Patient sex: M
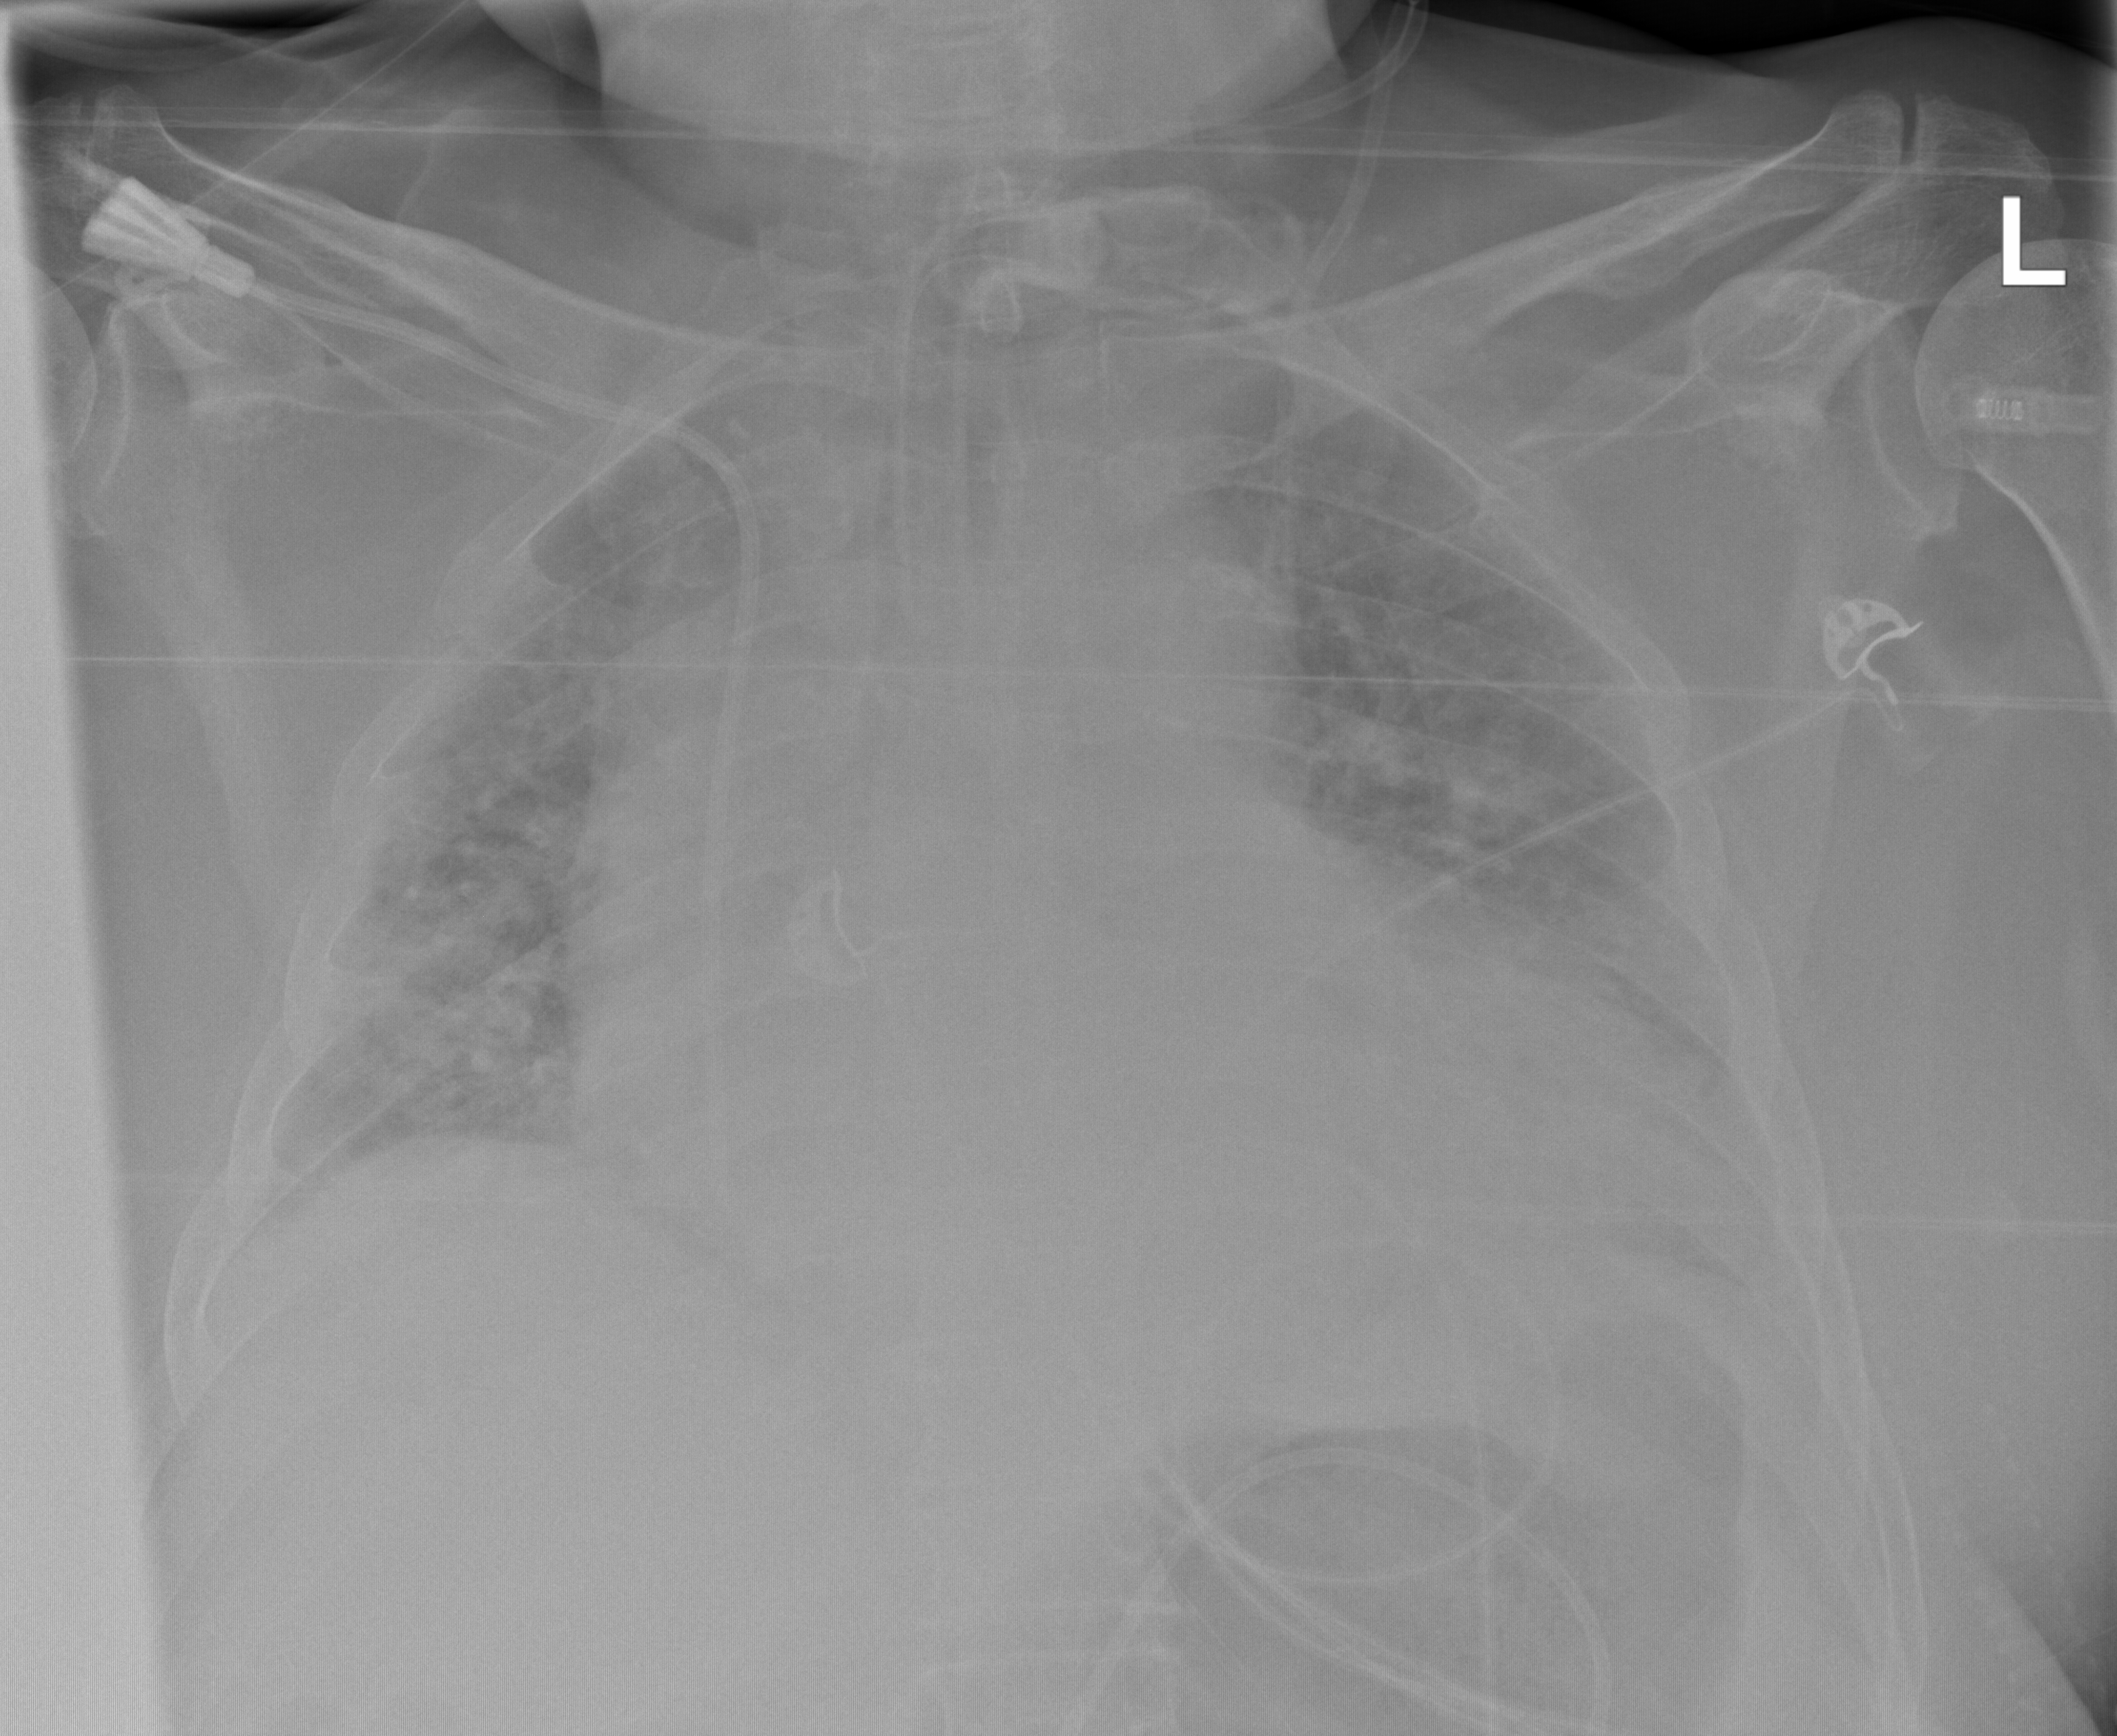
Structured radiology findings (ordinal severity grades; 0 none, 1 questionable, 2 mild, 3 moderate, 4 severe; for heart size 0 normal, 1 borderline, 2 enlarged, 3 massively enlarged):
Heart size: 3
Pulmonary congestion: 3
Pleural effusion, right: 0
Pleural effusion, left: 3
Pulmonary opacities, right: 3
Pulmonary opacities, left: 3
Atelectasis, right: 2
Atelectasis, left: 2